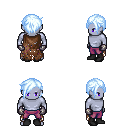
a pixel art fantasy rpg character, male body template, dark elf, purple skin, brown tattered cape, magenta pants, white cyan pixie cut hairstyle, metal gloves, black shoes, four views (front, back, left, right), 2x2 character sprite sheet, small pixel art, hard edges, no anti-aliasing